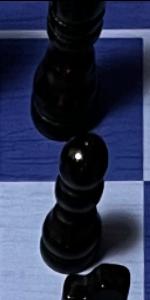
Label: Pawn_Black